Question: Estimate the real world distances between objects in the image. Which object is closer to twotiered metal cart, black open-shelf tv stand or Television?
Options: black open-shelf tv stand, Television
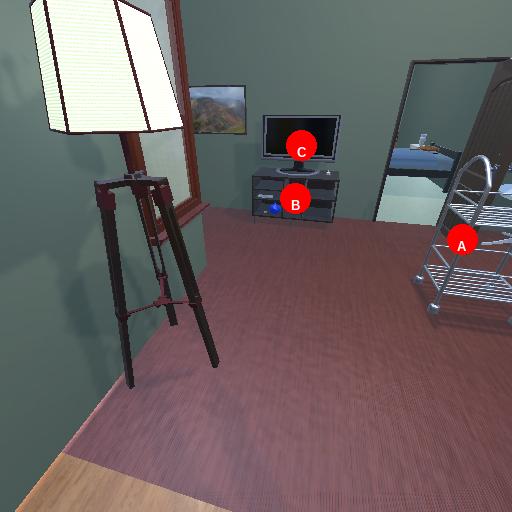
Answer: black open-shelf tv stand